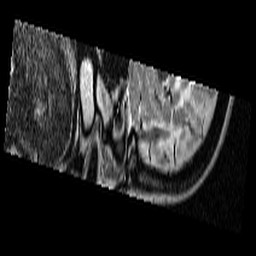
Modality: T2w
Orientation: sagittal
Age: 26
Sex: female
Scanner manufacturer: siemens
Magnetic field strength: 3 T
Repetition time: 7.05 s
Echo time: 0.085 s